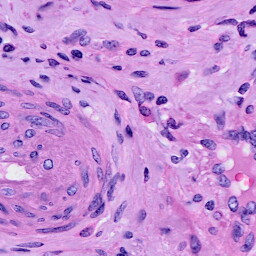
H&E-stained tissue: Cervix